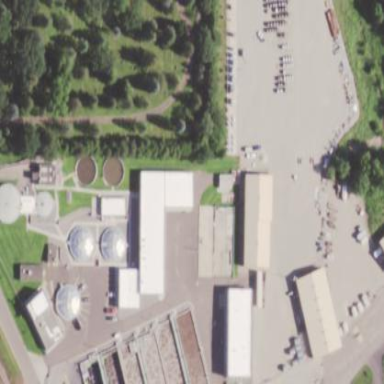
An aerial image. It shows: Wastewater plant.